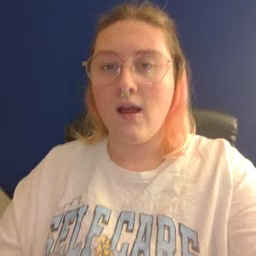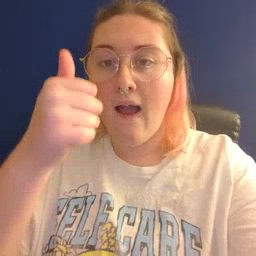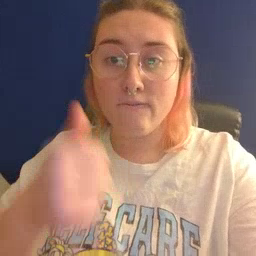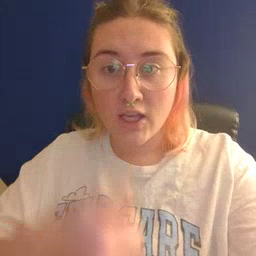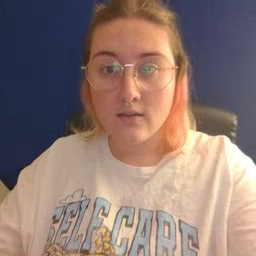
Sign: every